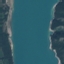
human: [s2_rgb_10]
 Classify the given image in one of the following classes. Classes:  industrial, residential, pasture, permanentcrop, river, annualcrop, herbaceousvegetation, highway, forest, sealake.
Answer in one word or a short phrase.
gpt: River